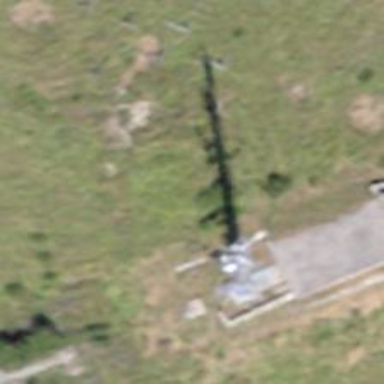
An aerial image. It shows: Communication tower.